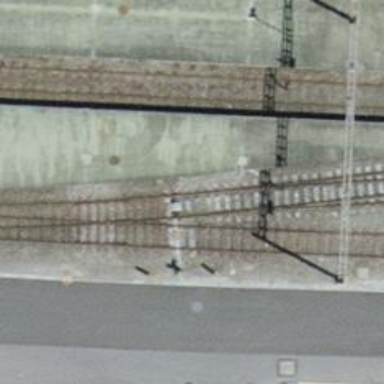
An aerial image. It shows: Railway switch.